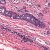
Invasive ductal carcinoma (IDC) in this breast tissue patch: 1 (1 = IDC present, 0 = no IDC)